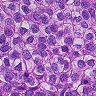
Metastatic tissue present: yes